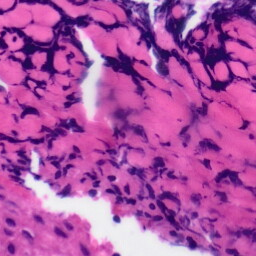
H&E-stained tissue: Tonsil